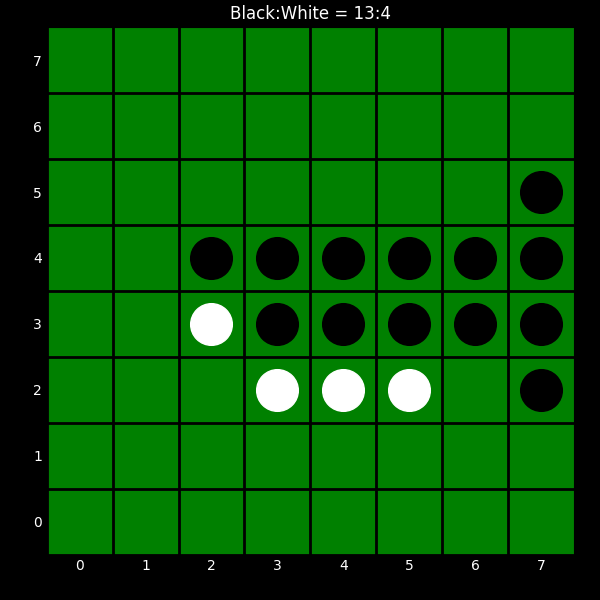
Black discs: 13
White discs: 4